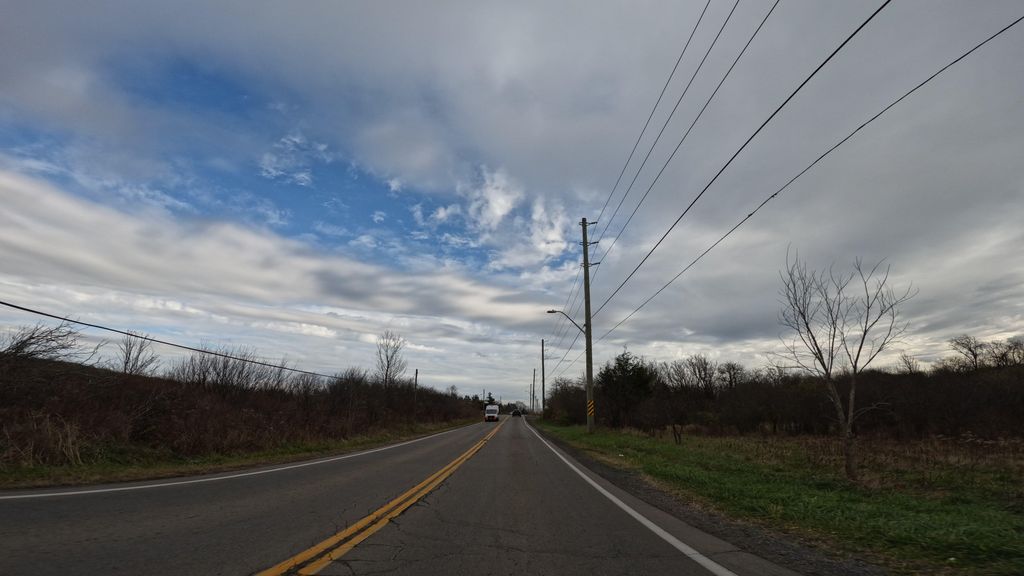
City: hamilton